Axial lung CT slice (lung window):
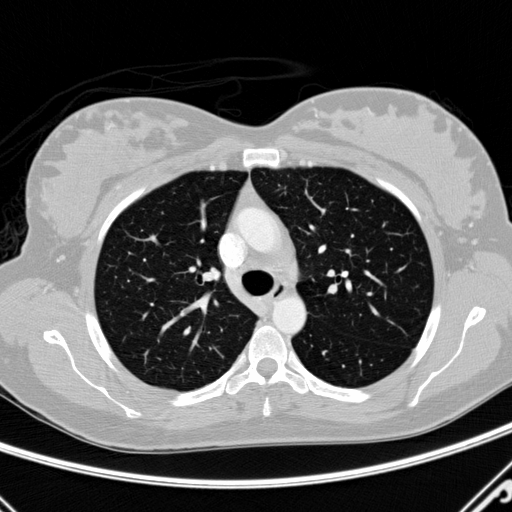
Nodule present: no